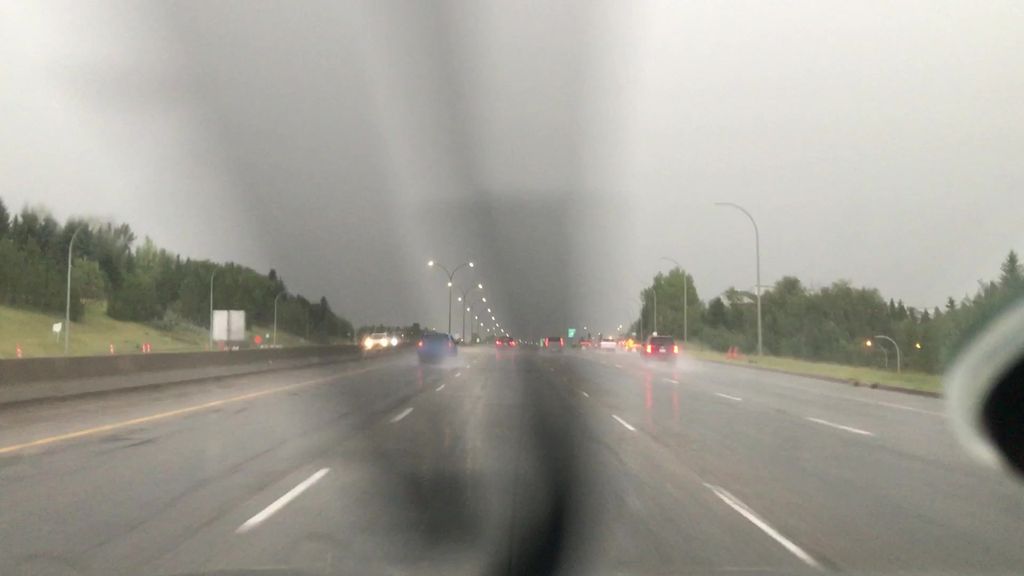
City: edmonton